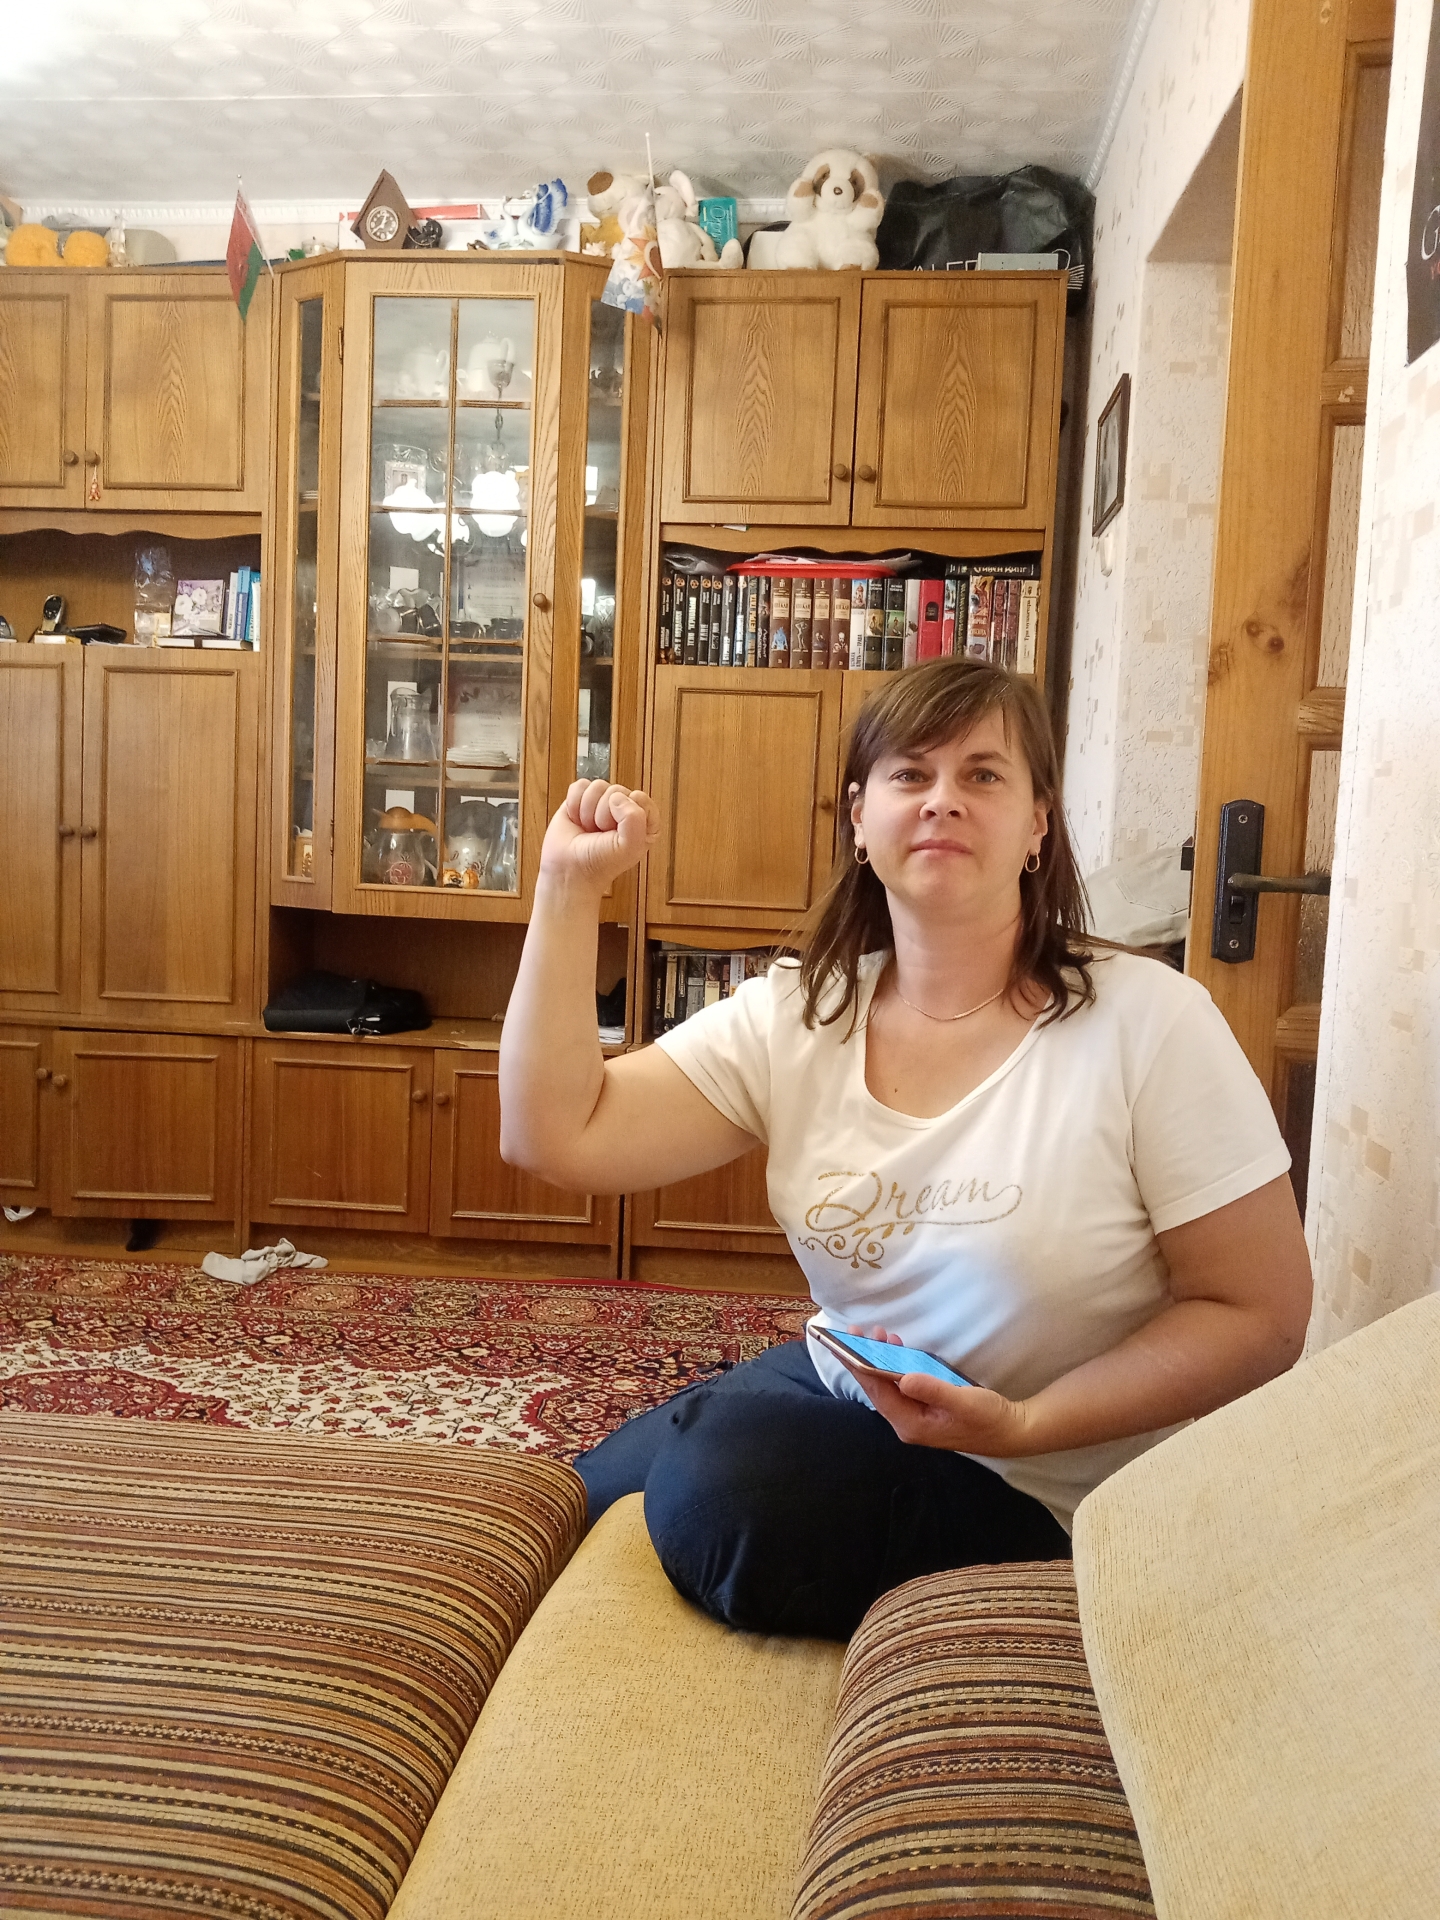
Label: clear